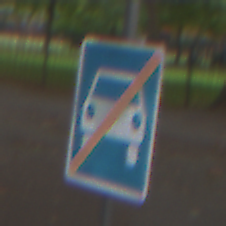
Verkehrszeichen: EndeKraftfahrstrasse
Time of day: MorningAfternoon
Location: Outdoor (Urban)
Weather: Overcast
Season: NotSpecified
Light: Natural